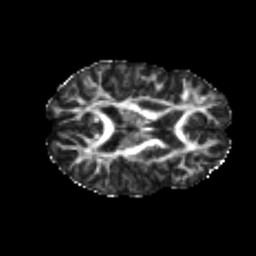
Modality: FA
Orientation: axial
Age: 21
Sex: female
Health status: healthy
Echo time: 0.074 s